Question: I want to display all months names ,month number and year in a query.
Suppose my given date is
> @date=' 2003-03-01'
My desired out put is bellow:

Help me to fix my My bellow sql syntax.
'''
DECLARE @Date DATE = '2003-03-01',
@inc INT = 0
;with cte as
(
select
@inc AS Inc,
DATENAME(mm,@Date) AS [MonthName],
DATEPART(mm,@Date) AS [MonthNumber],
DATEPART(yy,@Date) as [MonthYear]
UNION ALL
select
inc+1,
DATENAME(mm,DATEADD(mm,inc+1,@Date)),
DATEPART(mm,DATEADD(mm,inc+1,@Date)),
DATEPART(yy,@date)
FROM cte
where inc < 12
)
select [MonthName],[MonthNumber],[MonthYear] from cte
'''
If have any query please ask,Any type of suggestion will be acceptable.Thanks in advanced.
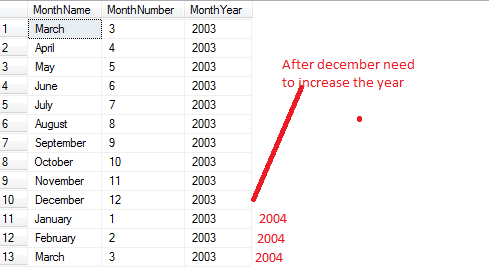
Answer: Like this?
'''
DECLARE @Date DATE = '2003-03-01',
@inc INT = 0
;with cte as
(
SELECT Inc = @inc
,[MonthName] = DATENAME(mm ,@Date)
,[MonthNumber] = DATEPART(mm ,@Date)
,[MonthYear] = DATEPART(yy ,@Date)
UNION ALL
SELECT inc + 1
,DATENAME(mm ,DATEADD(mm ,inc + 1 ,@Date))
,DATEPART(mm ,DATEADD(mm ,inc + 1 ,@Date))
,CASE WHEN [MonthNumber] = 12 THEN [MonthYear] + 1 ELSE [MonthYear] END
FROM cte
WHERE inc < 12
)
select [MonthName],[MonthNumber],[MonthYear] from cte
'''
This might be a simpler pattern though;
'''
DECLARE @Date DATE = '2003-03-01'
;WITH MoreSimple as
(
SELECT [MonthName] = DATENAME(mm ,@Date)
,[MonthNumber] = DATEPART(mm ,@Date)
,[MonthYear] = DATEPART(yy ,@Date)
,NextRow = DATEADD(MONTH, 1, @Date)
UNION ALL
SELECT DATENAME(mm ,NextRow)
,DATEPART(mm ,NextRow)
,DATEPART(yy ,NextRow)
,DATEADD(MONTH, 1, NextRow)
FROM MoreSimple
)
SELECT TOP(100)
[MonthName]
,[MonthNumber]
,[MonthYear]
FROM MoreSimple
OPTION(MAXRECURSION 0)
----------
'''